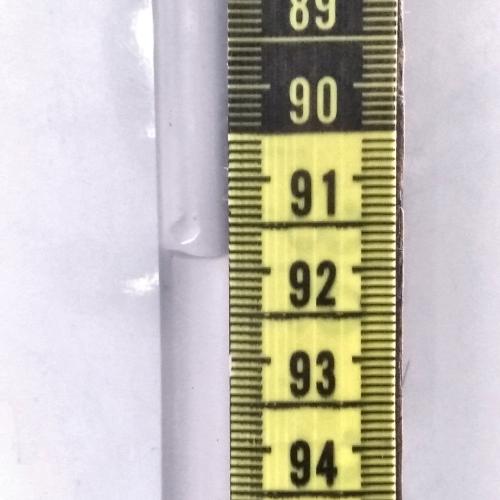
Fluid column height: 91.9 cm